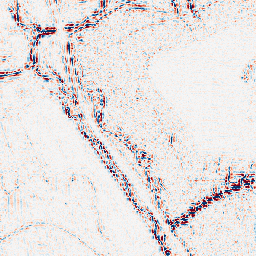
Category: wavelet
Decomposition family: wavelet_biorthogonal
Decomposition parameters: wavelet: bior2.4
level: 2
Upsampling method: regularized
Upsampling parameters: scale: 2
lambda_reg: 0.01
Upsampling scale: 2